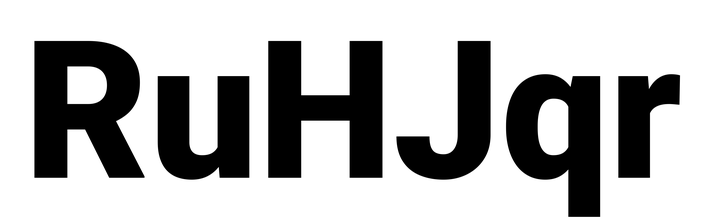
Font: Roboto_Black